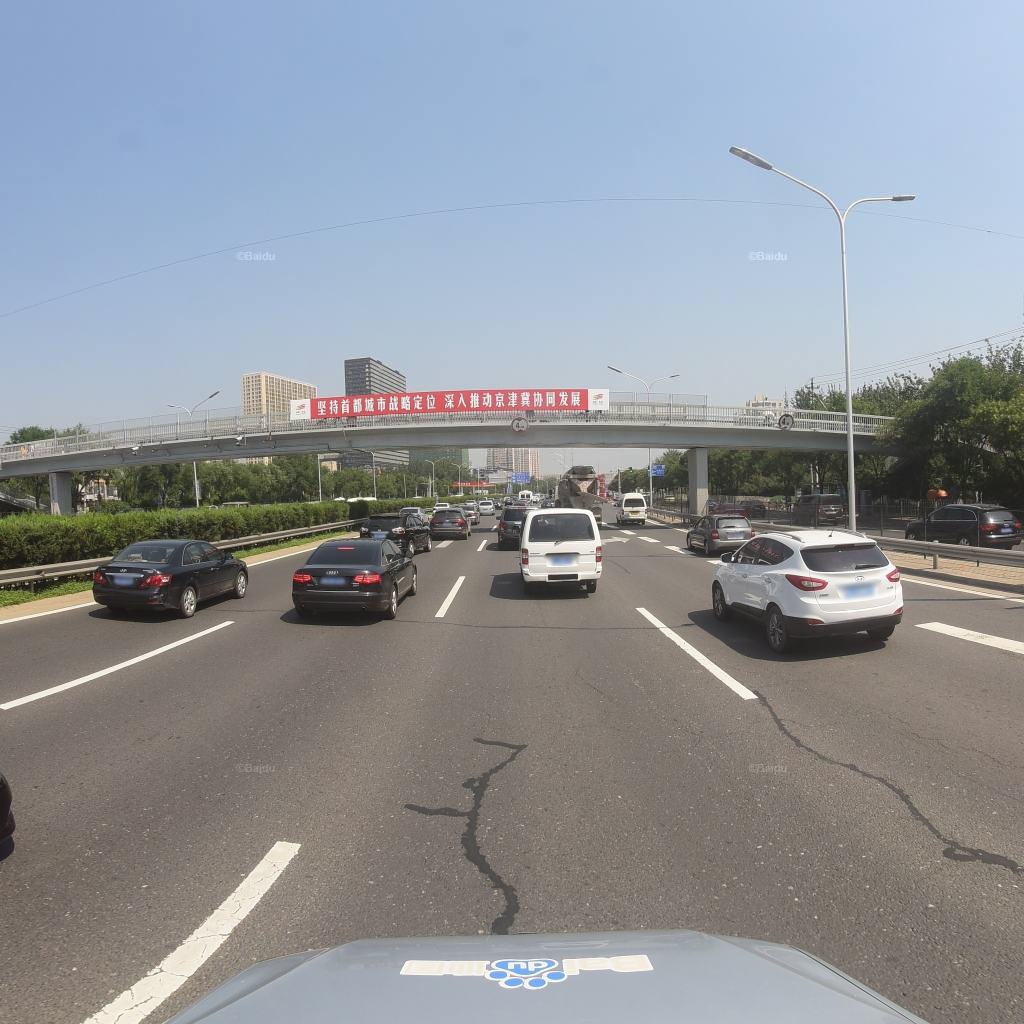
Region: Fengtai
Road damage annotations: transverse patch, longitudinal crack, longitudinal patch, transverse patch, longitudinal crack, longitudinal patch, longitudinal patch